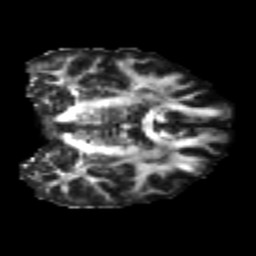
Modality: FA
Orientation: coronal
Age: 21
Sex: male
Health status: healthy
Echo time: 0.074 s